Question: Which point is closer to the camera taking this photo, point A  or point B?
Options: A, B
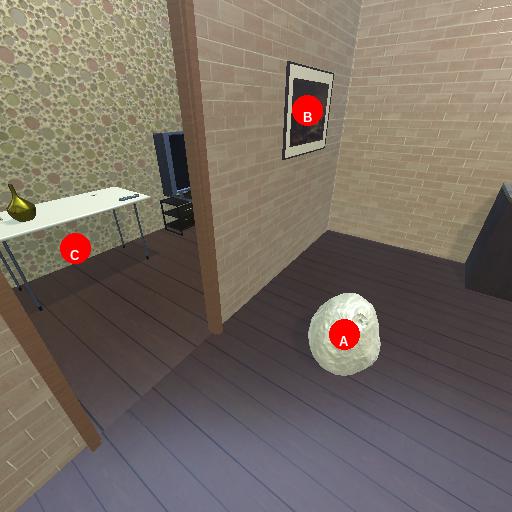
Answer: A